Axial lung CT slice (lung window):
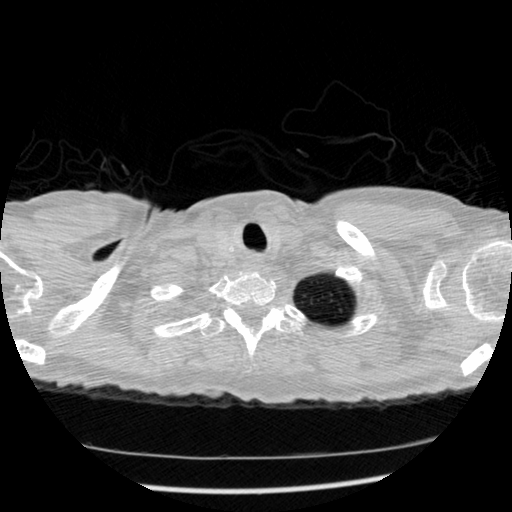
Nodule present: no